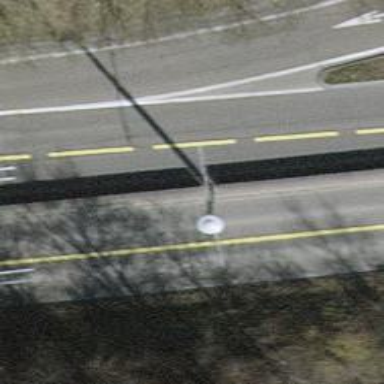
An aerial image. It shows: Asphalt road classified as primary highway. The road has trolley wire for trolley buses.